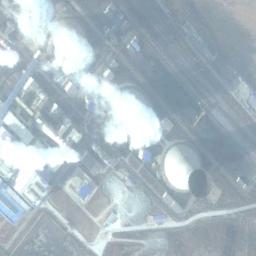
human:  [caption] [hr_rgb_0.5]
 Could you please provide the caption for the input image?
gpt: The thermal power station is next to some buildings with white mist above .

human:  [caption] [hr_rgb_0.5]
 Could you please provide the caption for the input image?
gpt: Here are three thermal power stations that are smoking, two of which are larger than the other one .

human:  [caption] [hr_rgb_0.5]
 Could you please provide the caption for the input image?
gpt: There are many buildings of different shapes next to the thermal power station .

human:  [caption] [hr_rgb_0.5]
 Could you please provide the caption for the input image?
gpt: In the thermal power plant there are plant buildings and machinery  There are four cooling towers, Three with steam, and one chimney with smoke .

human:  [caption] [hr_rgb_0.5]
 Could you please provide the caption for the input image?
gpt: There are several chimneys on the thermal power station .